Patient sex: F
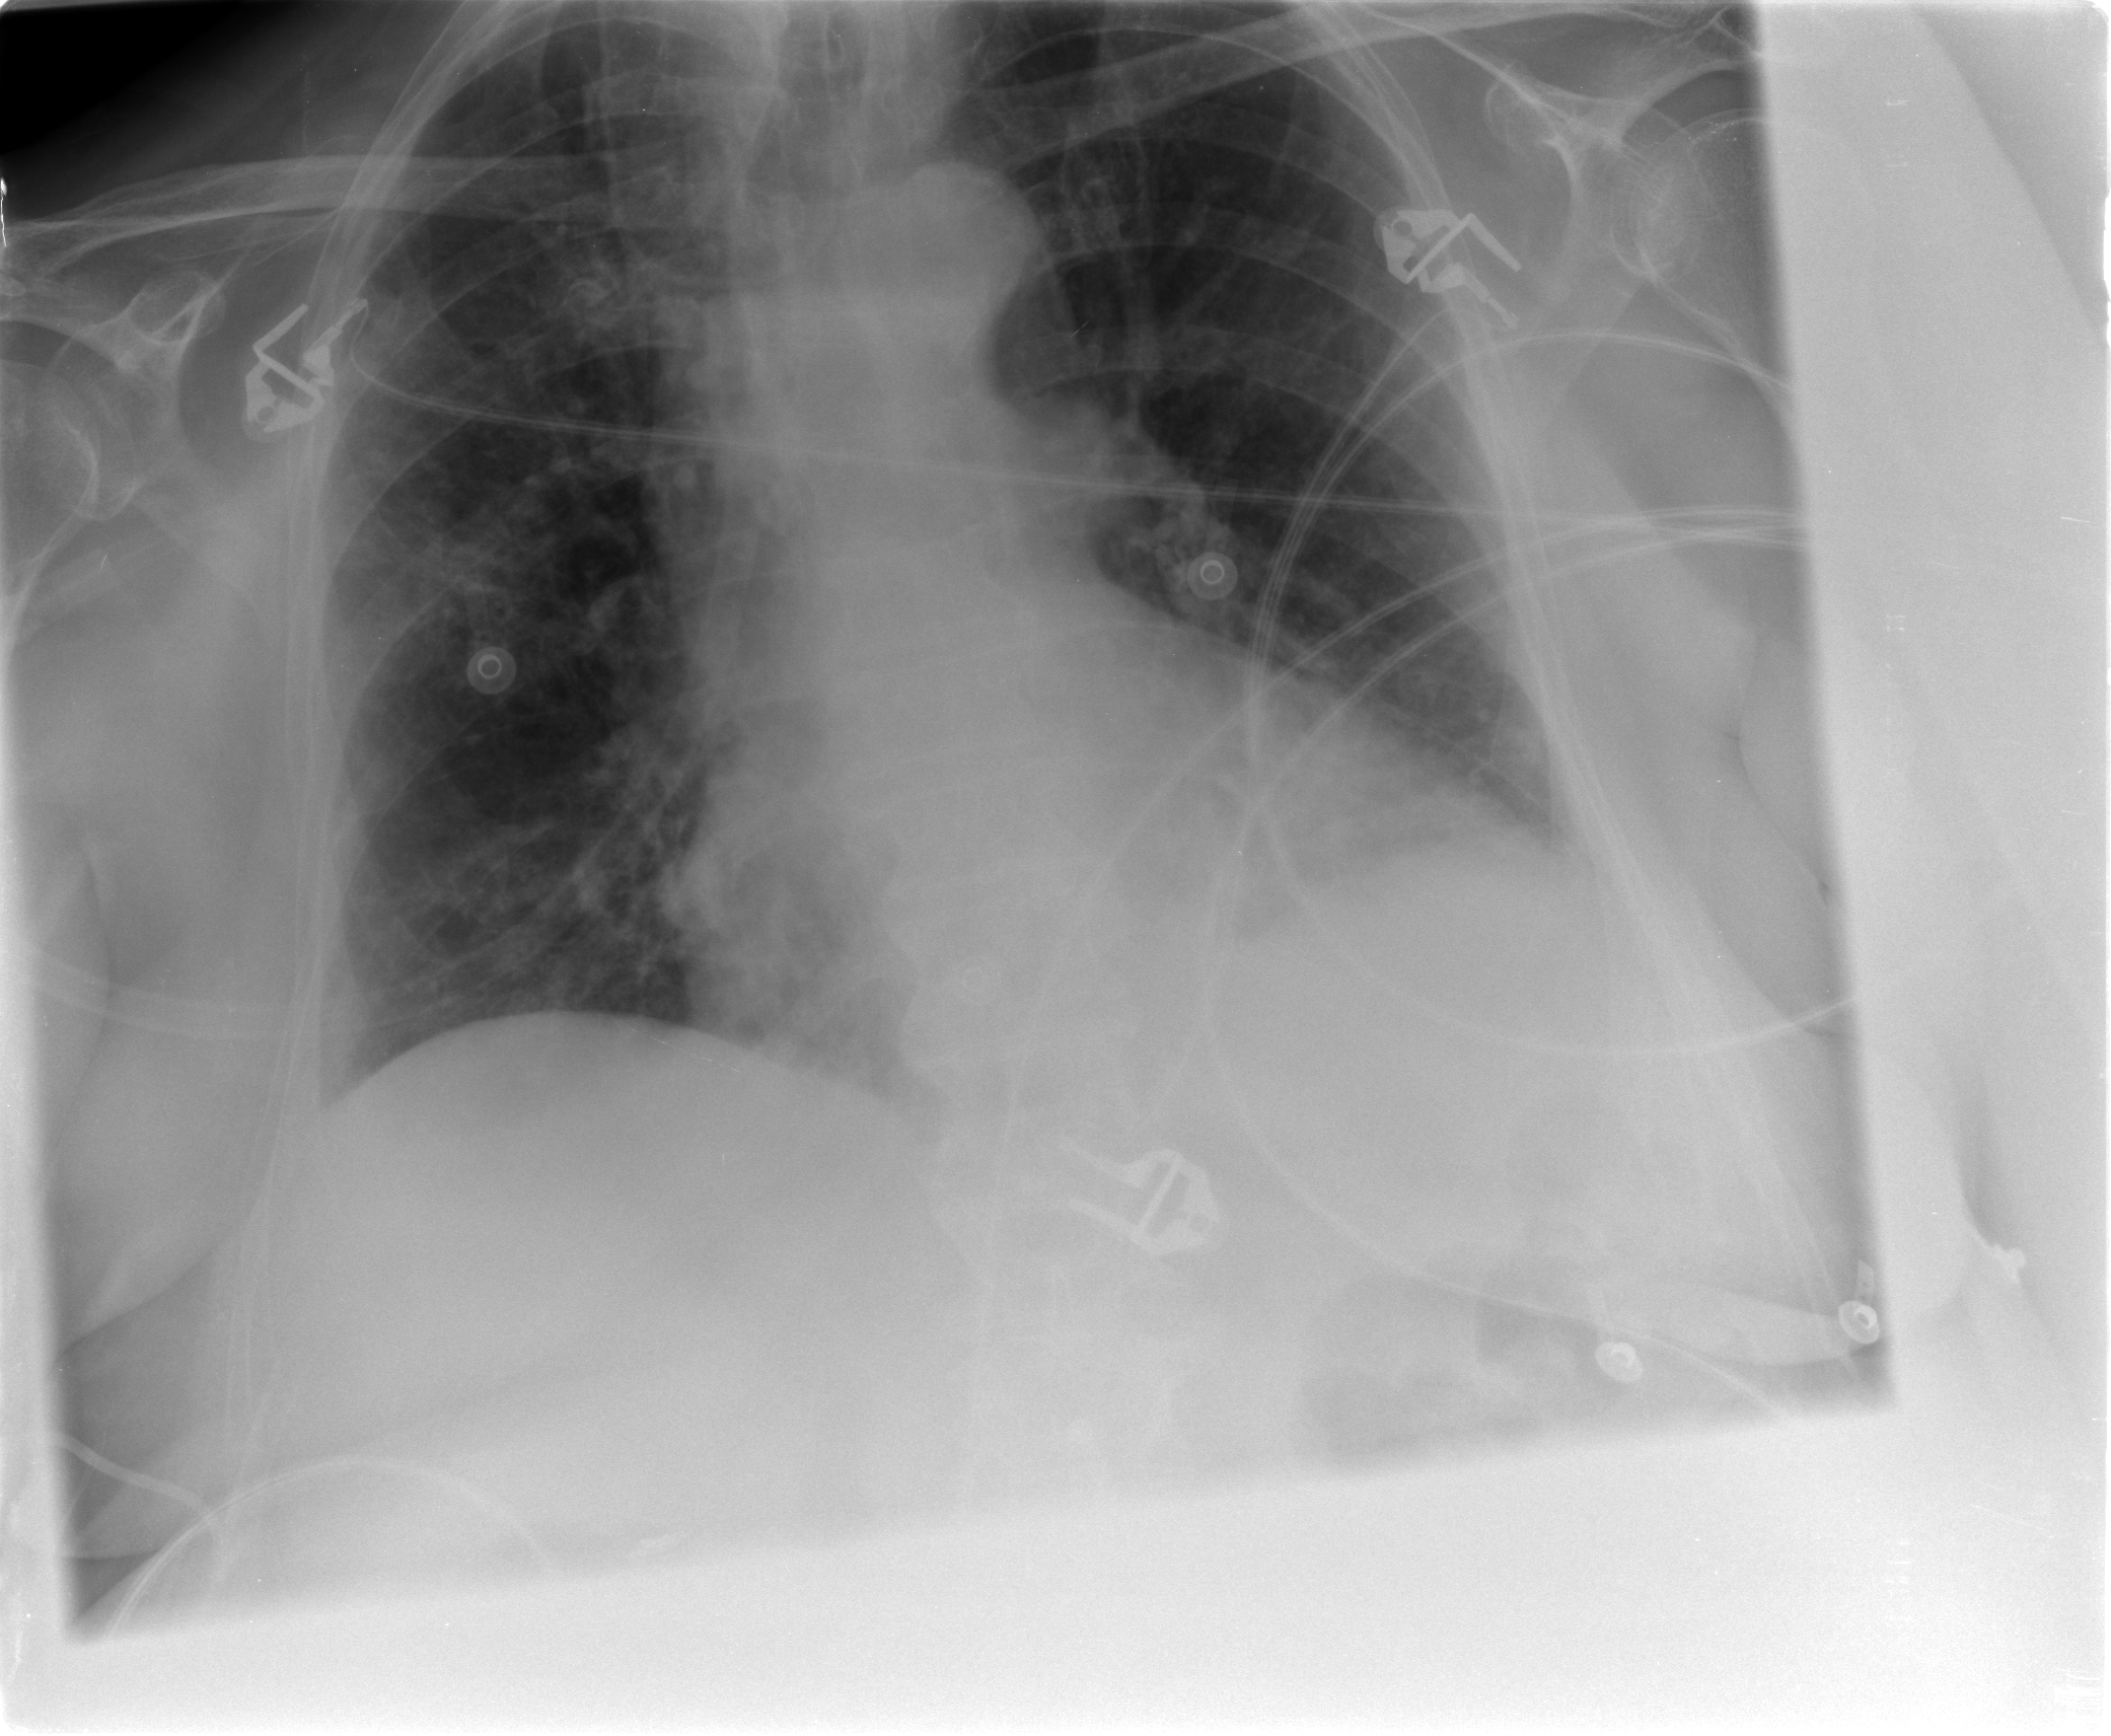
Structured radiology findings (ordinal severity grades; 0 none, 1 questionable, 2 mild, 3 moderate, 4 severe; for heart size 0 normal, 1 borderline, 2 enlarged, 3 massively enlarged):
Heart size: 1
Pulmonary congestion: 2
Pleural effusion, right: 0
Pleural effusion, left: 1
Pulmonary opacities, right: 1
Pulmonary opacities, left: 1
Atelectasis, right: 2
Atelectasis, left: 2